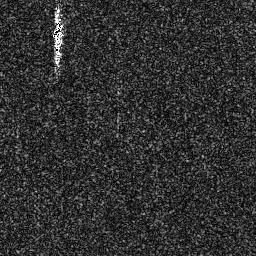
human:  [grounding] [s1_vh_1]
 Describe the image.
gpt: In the satellite image, there is  <ref>1 medium ship </ref> <box>[[19, 6, 25, 21, 0]]</box> located at top left.